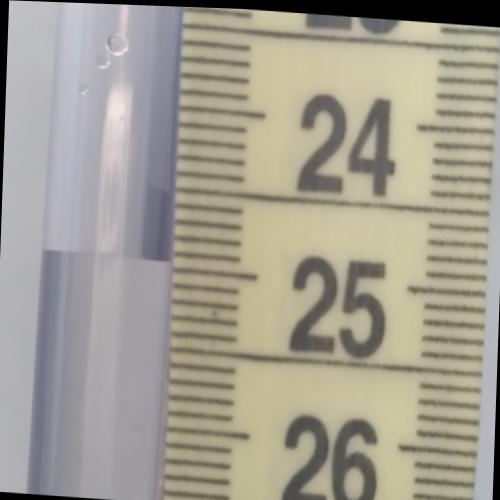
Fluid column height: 25.0 cm